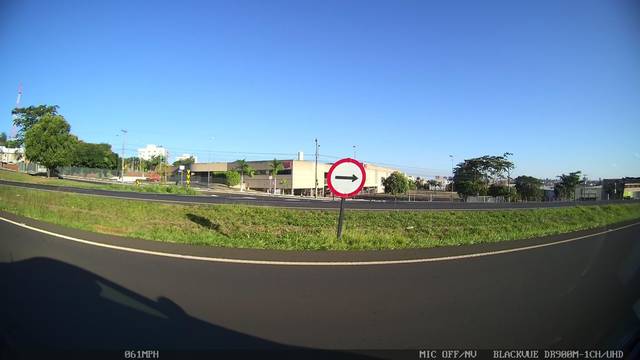
Region: Brazil
Coordinates: -20.802, -49.352